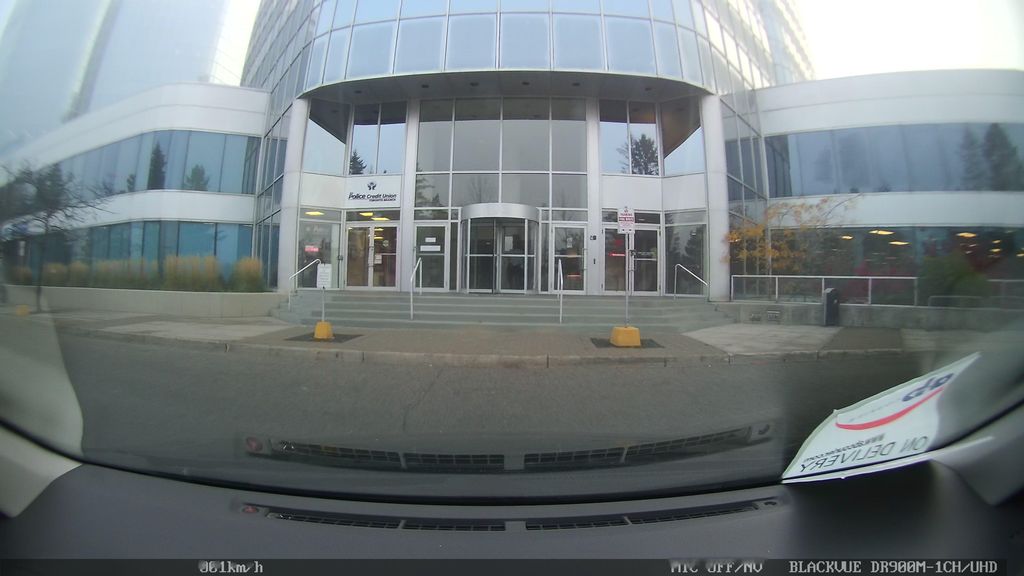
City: toronto